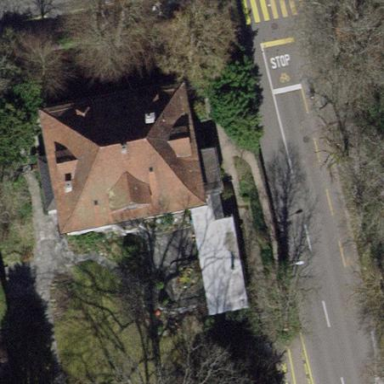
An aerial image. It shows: Apartments building with tiled roof.